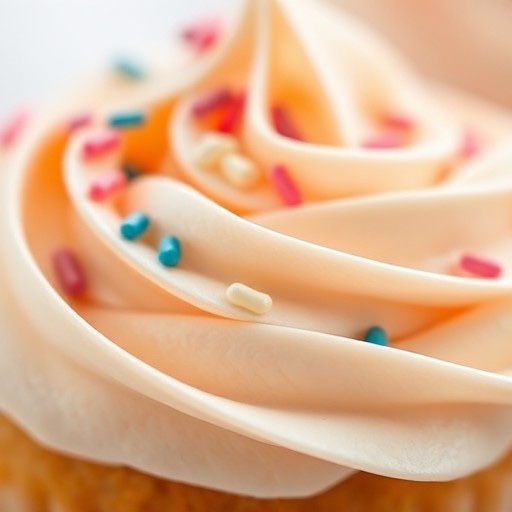
Category: Birthday